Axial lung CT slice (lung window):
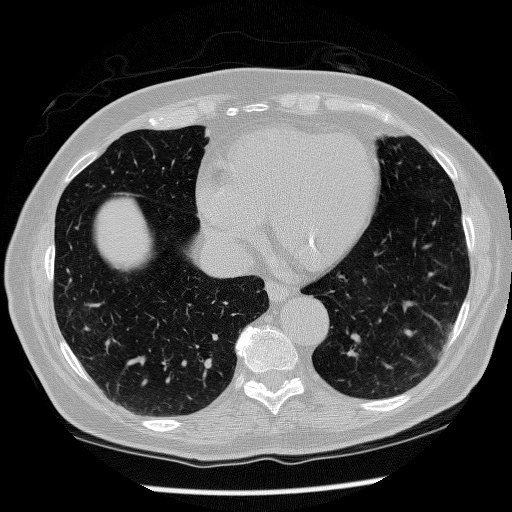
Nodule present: no